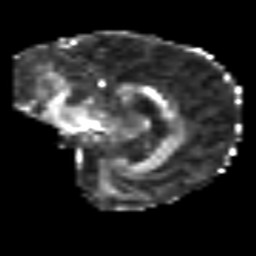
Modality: FA
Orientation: sagittal
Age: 54
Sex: female
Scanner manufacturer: siemens
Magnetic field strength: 3 T
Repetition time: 3.2 s
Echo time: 0.081 s